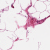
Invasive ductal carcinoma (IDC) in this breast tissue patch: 0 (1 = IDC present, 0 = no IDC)